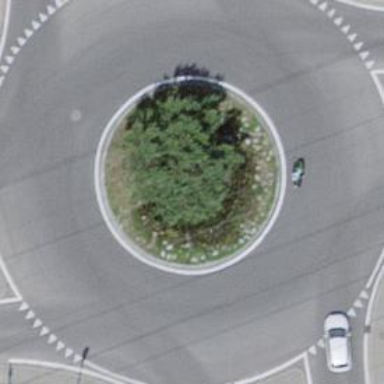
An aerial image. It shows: Tertiary road leading to roundabout.